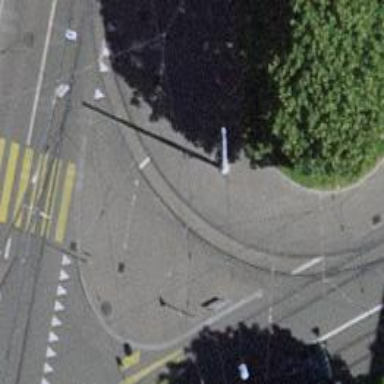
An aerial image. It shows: Tram railway with 1 track and contact lines for electrification.